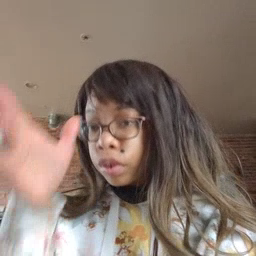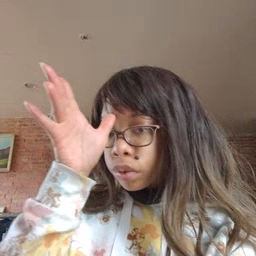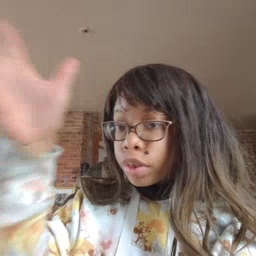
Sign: grandpa